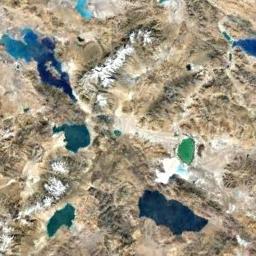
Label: lake